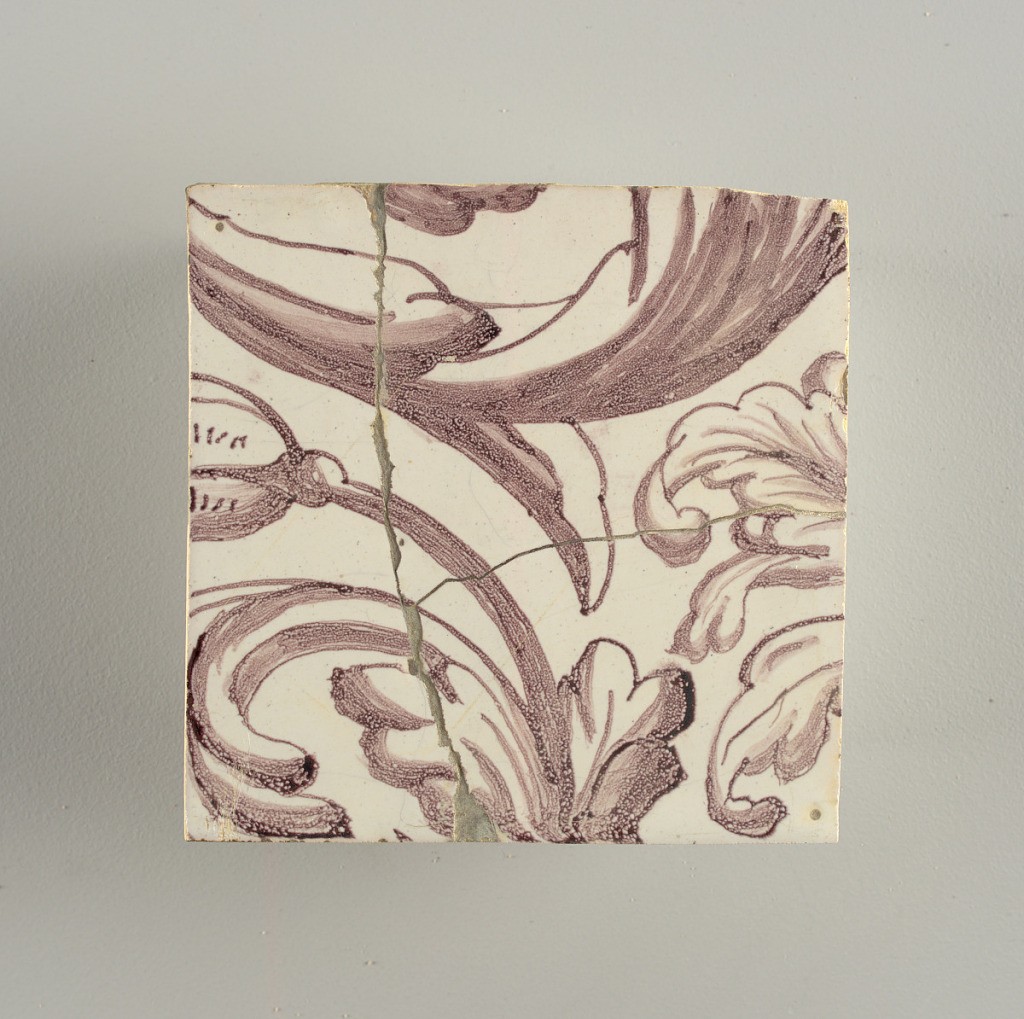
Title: Wall facing
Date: ca. 1725
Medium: Tin-glazed earthenware, underglaze
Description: Horizontal rectangle.  Thirty-seven tiles wide and twenty-one high with opening for door or window nineteen and one-half tiles high and twelve wide.  To left and right of opening, centered canopy above. Left, woman representing Hope, right, a sculputure urn.  Centered above opening, a mascaron.  Arabesque design of foliage.